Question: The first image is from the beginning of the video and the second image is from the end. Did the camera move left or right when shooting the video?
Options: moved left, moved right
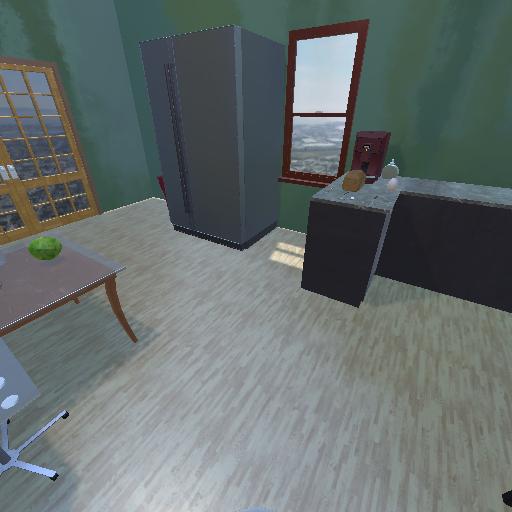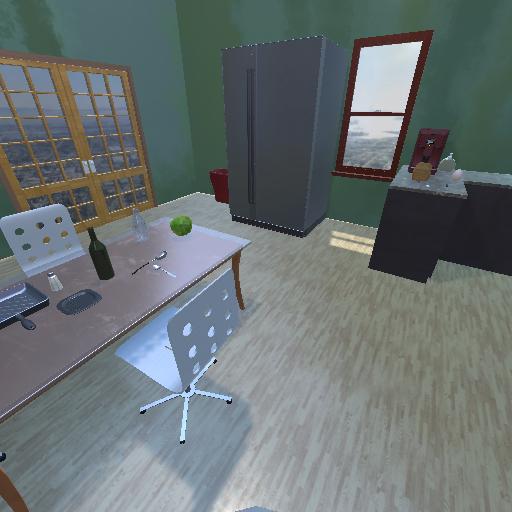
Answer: moved left